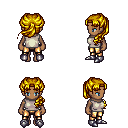
a pixel art fantasy rpg character, female body template, human, dark skin, white sleeveless shirt, gold greaves, blonde princess hairstyle, metal boots, four views (front, back, left, right), 2x2 character sprite sheet, small pixel art, hard edges, no anti-aliasing